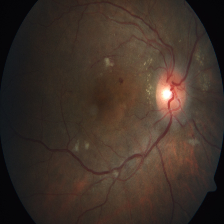
Diabetic retinopathy grade: Severe